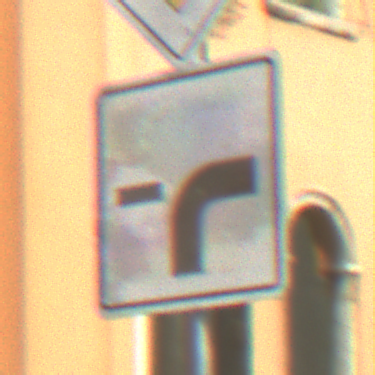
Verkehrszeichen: VerlaufVorfahrtsstrasse9
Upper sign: Vorfahrtsstrasse
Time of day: MorningAfternoon
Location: Outdoor (Urban)
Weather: Clear
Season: NotSpecified
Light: Natural